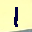
Label: 1